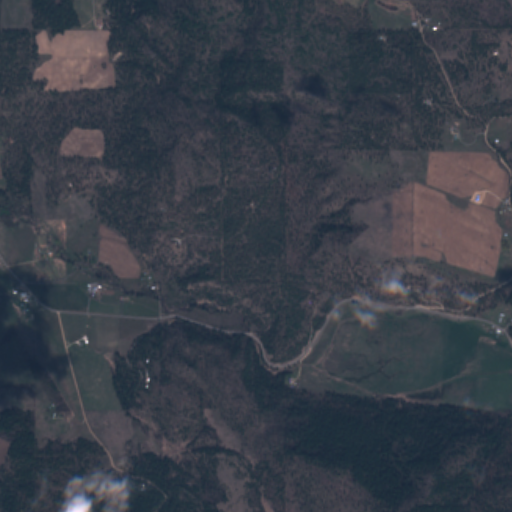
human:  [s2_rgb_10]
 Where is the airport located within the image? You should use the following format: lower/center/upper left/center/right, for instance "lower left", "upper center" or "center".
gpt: There is no airport in the image.